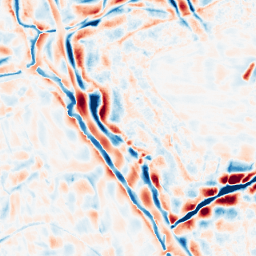
Category: wavelet
Decomposition family: wavelet_biorthogonal
Decomposition parameters: wavelet: bior5.5
level: 4
Upsampling method: bilinear
Upsampling parameters: scale: 4
Upsampling scale: 4